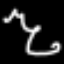
Label: squiggle